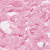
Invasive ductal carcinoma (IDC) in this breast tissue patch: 0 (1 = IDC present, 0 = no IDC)